Question: so I am pretty new programmer and I have just started doing questions on Hackerrank. I tried a question and it compiles and work on offline ide. But shows error on hackerrank. A prompt answer would really help me.

This is the Virtual representation of the Spiral of prime numbers(For understanding purposes)
The prime numbers are written in a spiral form starting from the origin (0, 0) and moving as shown in the diagram above. The numbers shown in the right column and the bottom row are the column numbers and row numbers respectively ( i.e. y and x coordinates)
The objective is to find the position (x and y coordinates) of a given prime number.
When I run the code in hackerrank 2 out of 3 test cases work. But for one test case it shows Error terminated due to timeout.
The code I wrote is the following :
'''
#include<iostream>
using namespace std;
int prime(int a)
{
int count, h=0;
for (int i = 2; i <= <PHONE>; i++)
{
count = 0;
for (int j = 2; j <= i; j++)
{
if(i%j==0)
{
count++;
}
}
if (count == 1)
{
h = h + 1;
}
if (a == i)
{
break;
}
}
return h;
}
void spiral(int h)
{
int stepnum=1, totalsteps = 2;
int x_coordinate = 0, y_coordinate = 0;
int operatn = 1;
for(int i=2;i<=h;i++)
{
if (stepnum <= (totalsteps/2))
{
x_coordinate = x_coordinate + operatn;
}
else
{
if (stepnum <= totalsteps)
{
y_coordinate = y_coordinate + operatn;
}
}
if (stepnum == totalsteps)
{
stepnum = 0;
operatn = -1 * operatn;
totalsteps = totalsteps + 2;
}
stepnum++;
}
cout << "x coordinate = "<<x_coordinate<< " y coordinate = "<<y_coordinate<<endl;
}
int main()
{
int t;
int* p;
cout<<"Enter the number of cases :"<< endl;
cin >> t;
int test;
p=(int*)malloc(t*4);
for (int i = 0; i < t; i++)
{
cin >> *(p+i);
}
for (int i = 0; i < t; i++)
{
test = prime(*(p + i));
spiral(test);
}
}
'''
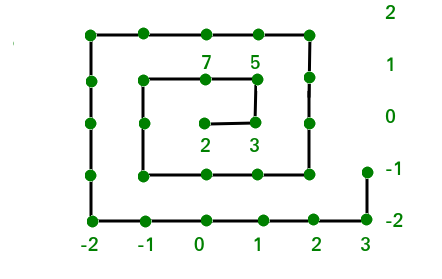
Answer: Your problem is this loop:
'''
for (int i = 2; i <= <PHONE>; i++)
...
for (int j = 2; j <= i; j++)
...
'''
You will end up doing on the order of n^2 iterations of your inner loop, where n=<PHONE>, so that's 144*10^12 iterations of your inner loop.
Let's assume every iteration takes 1 nanosecond (it will actually be a lot longer), so that's 144*10^12 / 10^9 = 144000 seconds, or ~1.7 days, for a call to 'prime' to complete, unless you break on 'if (a == i)'.
So if your test case happens to call 'prime' with a large 'a', exceeding the allotted time budget is likely.